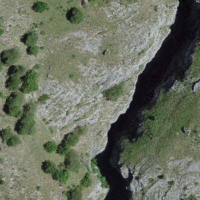
EUNIS habitat code: 48
Species observed at this site:
Ptyonoprogne rupestris